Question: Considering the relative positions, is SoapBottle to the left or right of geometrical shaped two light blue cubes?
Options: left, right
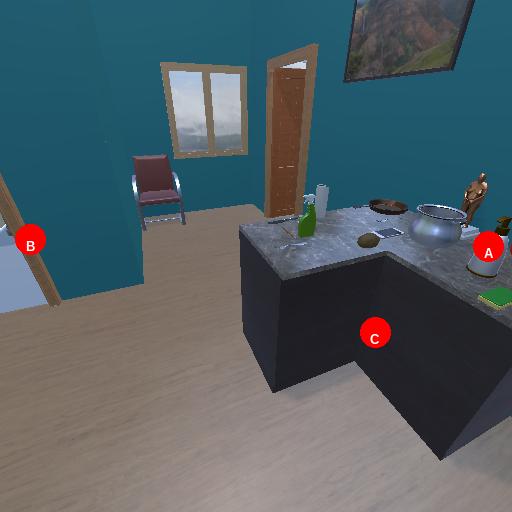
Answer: left